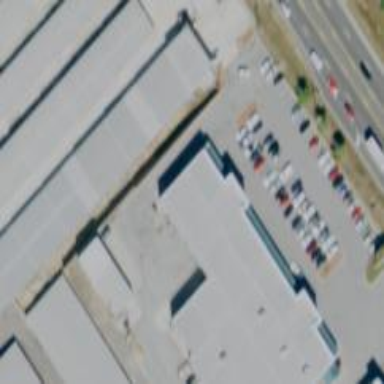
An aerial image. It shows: Storage rental shop.